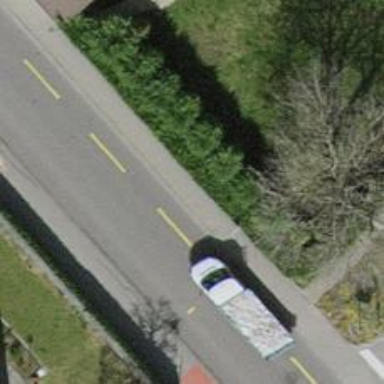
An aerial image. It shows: Asphalt sidewalk leading to platform for public transport.